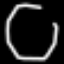
Label: octagon